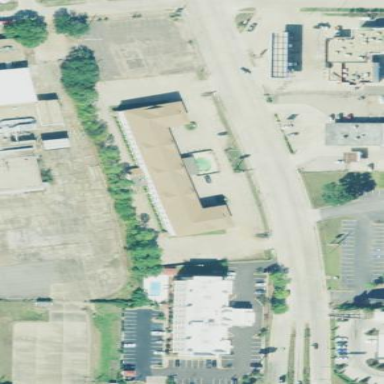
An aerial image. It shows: Hotel building.